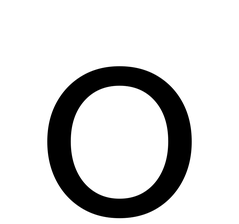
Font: InstrumentSans_Regular